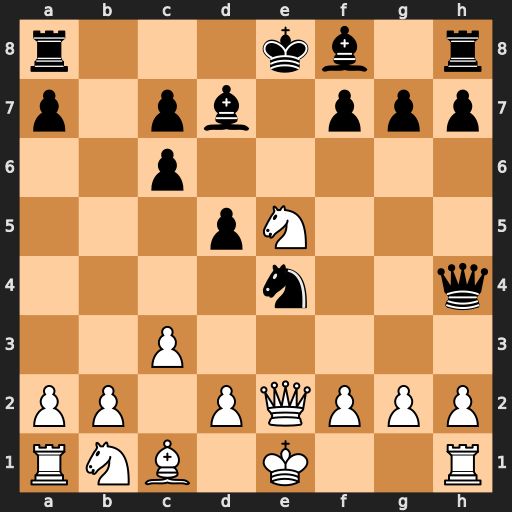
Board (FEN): r3kb1r/p1pb1ppp/2p5/3pN3/4n2q/2P5/PP1PQPPP/RNB1K2R
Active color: w
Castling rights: KQkq
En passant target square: -
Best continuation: d3 Qxf2+ Qxf2 Nxf2 Kxf2